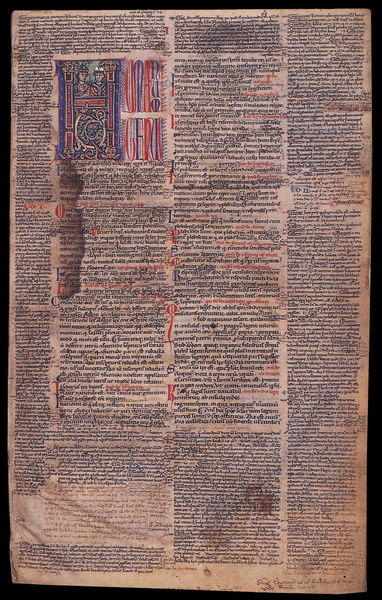
Titel: Decretum Gratiani
Standort: Herstellungsort: Durham, Kathedrale (EU - GB)
Institution: Bamberg, Staatsbibliothek
Schlagwörter: blau, weiß, schwarz, rot, schrift, spalten, buch, initialen, seite, text, zeitung, pergament, handschrift, farbigkeit, teitung, versalie, manuskript, illumination, glosse